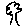
Label: tree